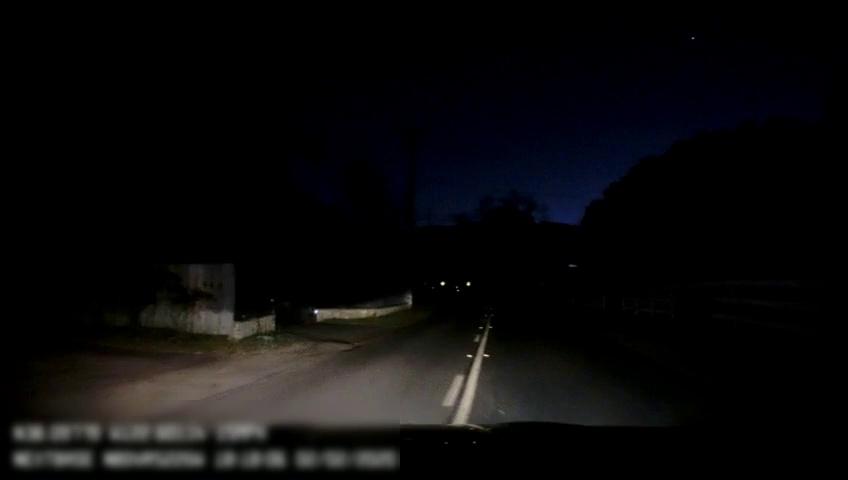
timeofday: Night
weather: Other
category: Drivable Space
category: Lanes | Current Lane